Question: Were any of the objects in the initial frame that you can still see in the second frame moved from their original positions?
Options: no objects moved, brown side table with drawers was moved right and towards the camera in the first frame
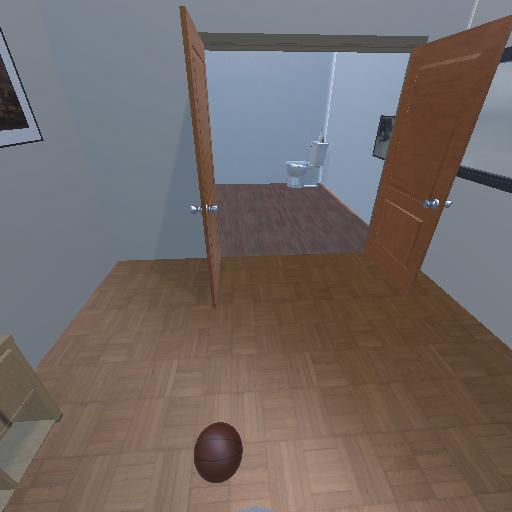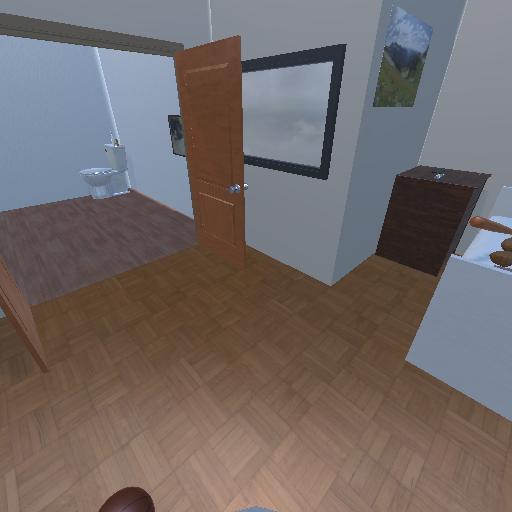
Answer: no objects moved